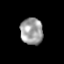
Tissue: prostate
Cell type: T cells
Senescence score: 0.3449
Nuclear area (px): 585
Mean DAPI intensity: 160.128